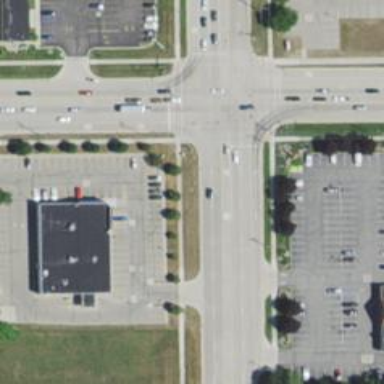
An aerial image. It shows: Crossing on the road with line markings.